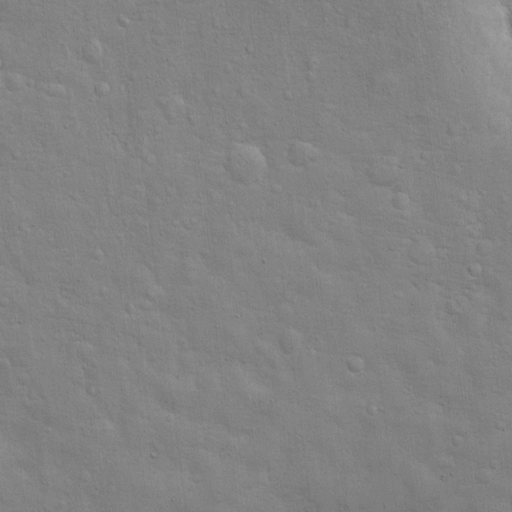
Classes present: Background, Cone